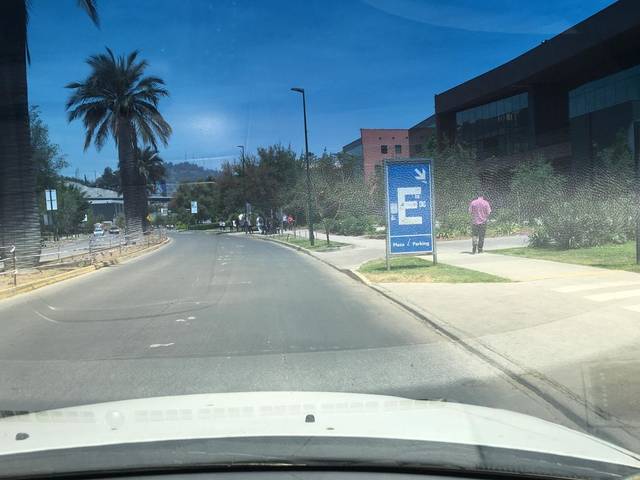
Region: Chile
Coordinates: -33.391, -70.619